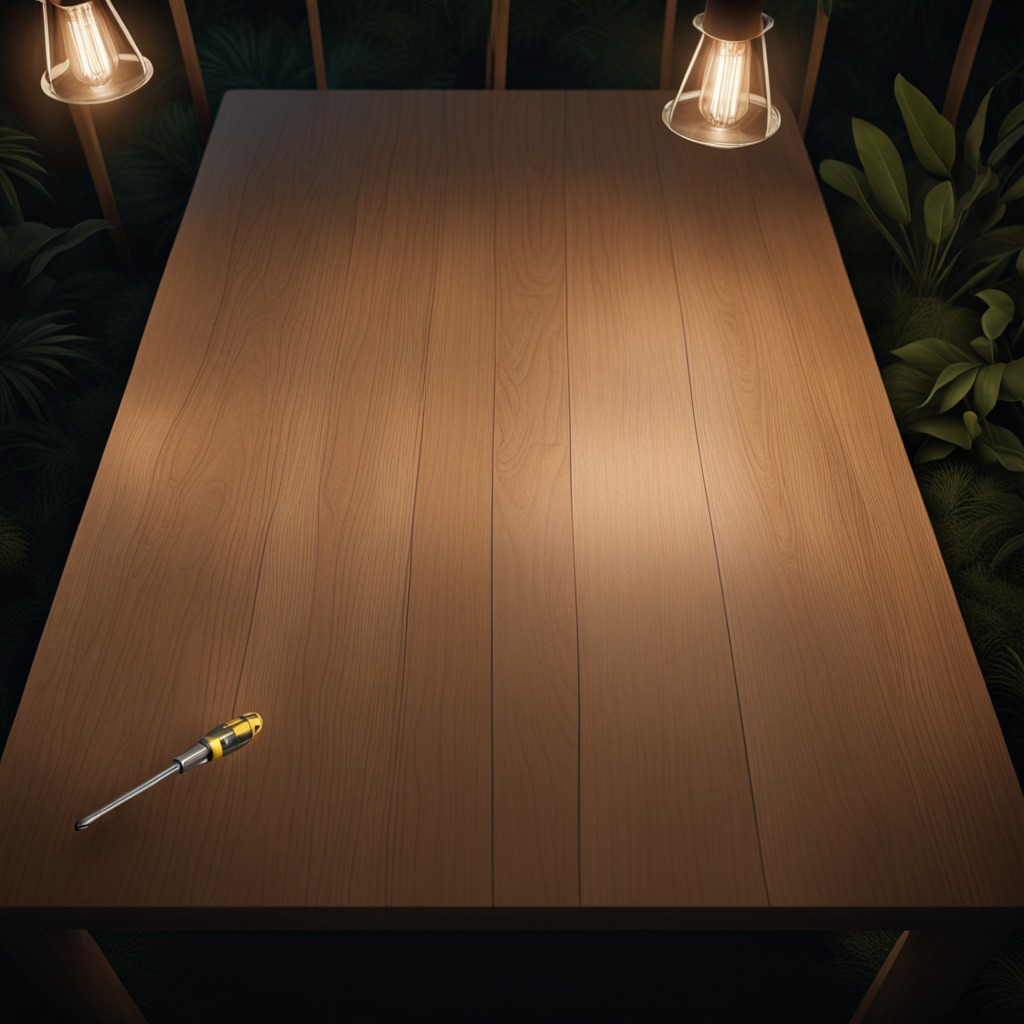
A screwdriver is lying on the wooden table inside a jungle field workshop tent at night.